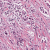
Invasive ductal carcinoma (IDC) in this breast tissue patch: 1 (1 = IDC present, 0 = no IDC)